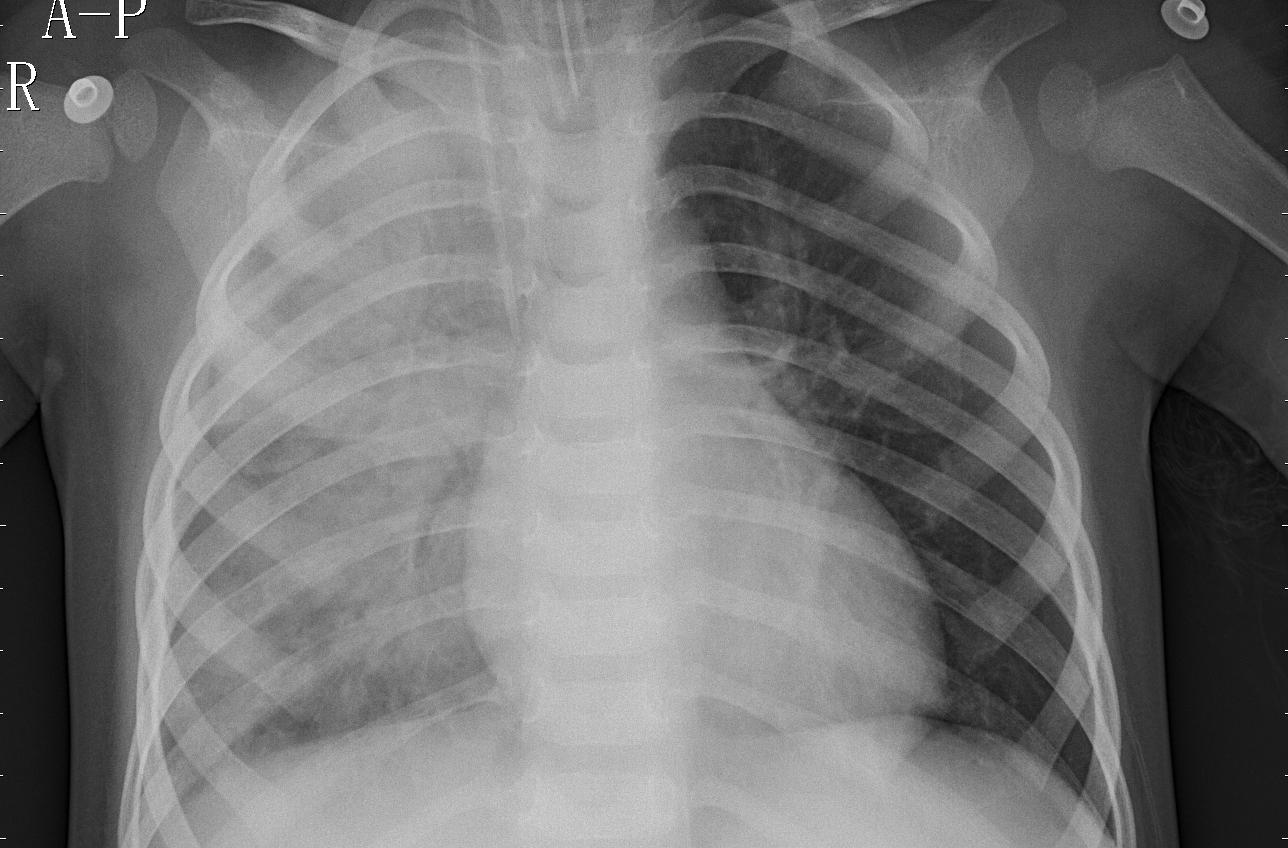
Diagnosis: PNEUMONIA